Question: I have 3 div's images are below. They pull the entire column and display it. I need it to only display say 255 characters. And then I have a Read More link where they can click to go to the full article.
You see how the box on the left has the Read More I would like all 3 boxes to display part of the content and then have the read more link. The only reason the first box works is because the content is super small to begin with.
The site is HTML5 with CSS and some CSS3.
The information is being pulled in from Entity/LINQ I assume I will need to limit the content there?
Here is one example:
'''
db.TPGForums.Where(m => m.boardID == 11)
.SelectMany(m => m.TPGForumTopics)
.SelectMany(m => m.TPGForumPosts)
.OrderByDescending(p => p.dateCreated)
.FirstOrDefault();
'''
Everything is wrapped in a '<div class="news-block">content</div>'
How can I achieve this?
EDIT:
Another issue that may cause problems is the content being pulled in is HTML Decoded. So only pulling part of it may cause some HTML Errors on the page with the possibility of some things not being closed properly. So I think my only option now is to limit it through the size of the div and hide the over flow.

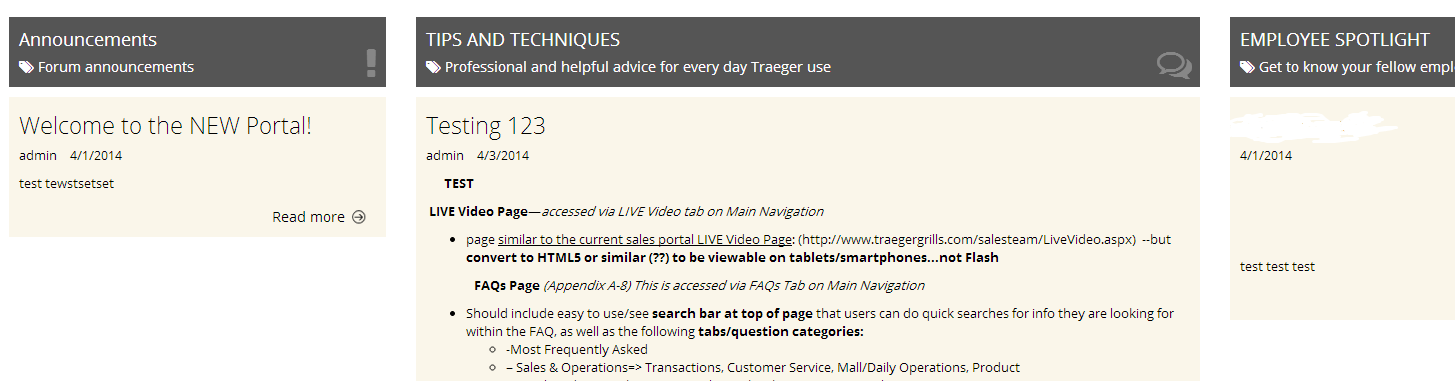
Answer: You would need to limit the content where it is being pulled in. Alternatively you could set a max height with overflow hidden and use some sort of a gradient to keep the bottom edge from looking janky. Or you could use 'text-overflow: ellipsis'.